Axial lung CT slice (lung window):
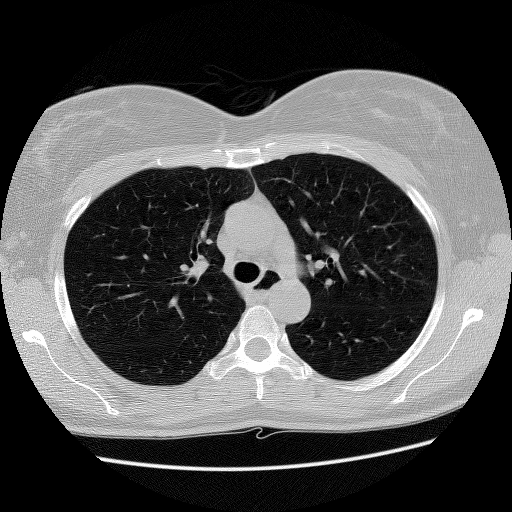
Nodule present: no